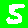
Digit: 5